Question: I just needed some advice regarding a bad pointer error I get using MS Visual Studio 2010.
'''
FILE *rawDataFile = fopen("C:\Data.txt", "rb");
'''
While I am stepping through my code using both Release/Debug mode after the above lined is executed, I always end up getting a < Bad Ptr > declaration when I am watching the variable.
I really have no idea why this is happening, there seems to be no memory corruption happening prior, as far as I see memory is properly allocated.
I would really appreciate any pointers in helping me dig this further?

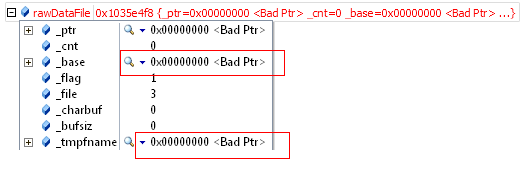
Answer: '<Bad Ptr>' doesn't necessarily indicate memory corruption, and it doesn't necessarily indicate an error. In this case, it just means that the pointer is null, so the debugger is unable to provide any information about the pointed-to object (since the pointer is null, there is no such object).
The values of the data members of the 'FILE' structure are implementation-defined. In the Visual C++ implementation, these members are sometimes null. This is normal.